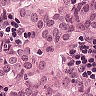
Metastatic tissue present: yes